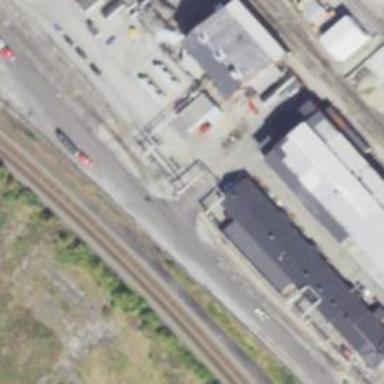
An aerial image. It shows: Railway siding with rails.